Interaction volume radius: 5 \u00c5
Interaction volume height: 35 \u00c5
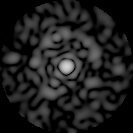
Disorder parameter: 0.8566